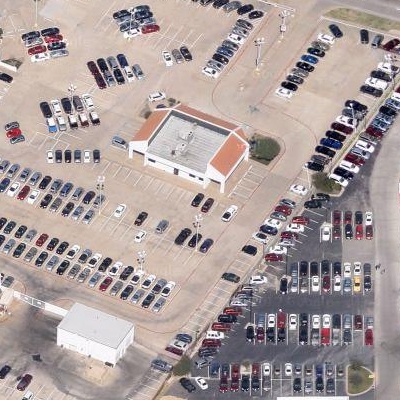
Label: gParking